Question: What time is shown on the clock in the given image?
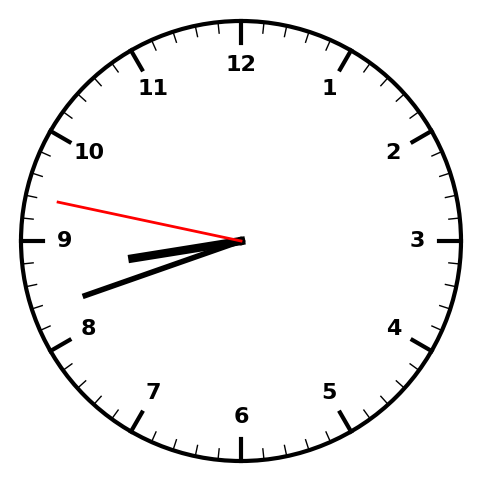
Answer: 08:41:47